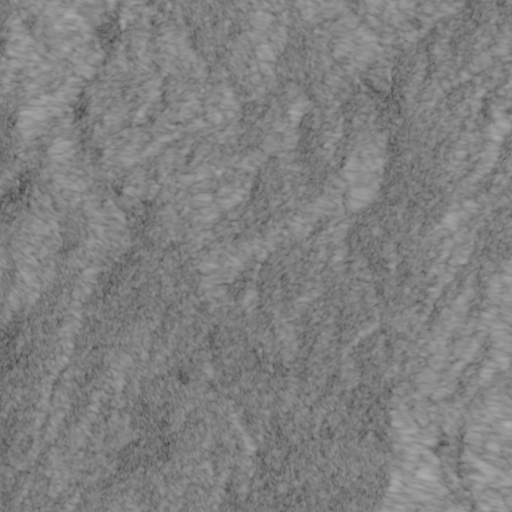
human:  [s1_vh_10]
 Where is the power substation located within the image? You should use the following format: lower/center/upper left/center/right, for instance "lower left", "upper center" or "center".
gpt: The power substation is located in the lower right of the image.
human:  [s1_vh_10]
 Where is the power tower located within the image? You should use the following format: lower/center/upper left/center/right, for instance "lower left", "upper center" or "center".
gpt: The power tower is located in the lower right of the image.
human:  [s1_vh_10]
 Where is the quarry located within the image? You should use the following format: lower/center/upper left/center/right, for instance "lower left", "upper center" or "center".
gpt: The quarry is located in the lower right of the image.
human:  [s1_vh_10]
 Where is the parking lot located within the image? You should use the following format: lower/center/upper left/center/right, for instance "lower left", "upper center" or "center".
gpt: There is no parking lot in the image.

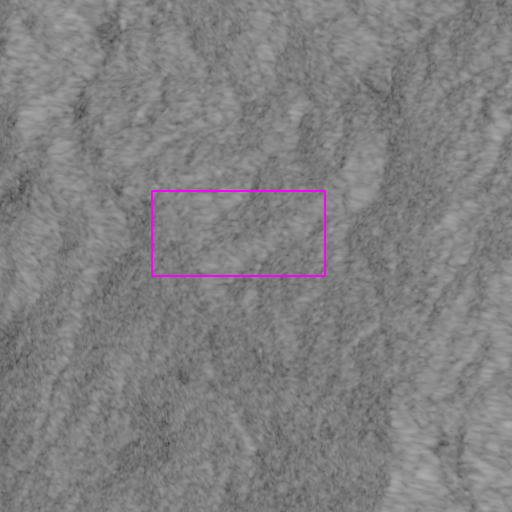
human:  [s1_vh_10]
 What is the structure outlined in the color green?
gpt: There is no green outline.
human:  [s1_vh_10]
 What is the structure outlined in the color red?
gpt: There is no structure outlined in red.